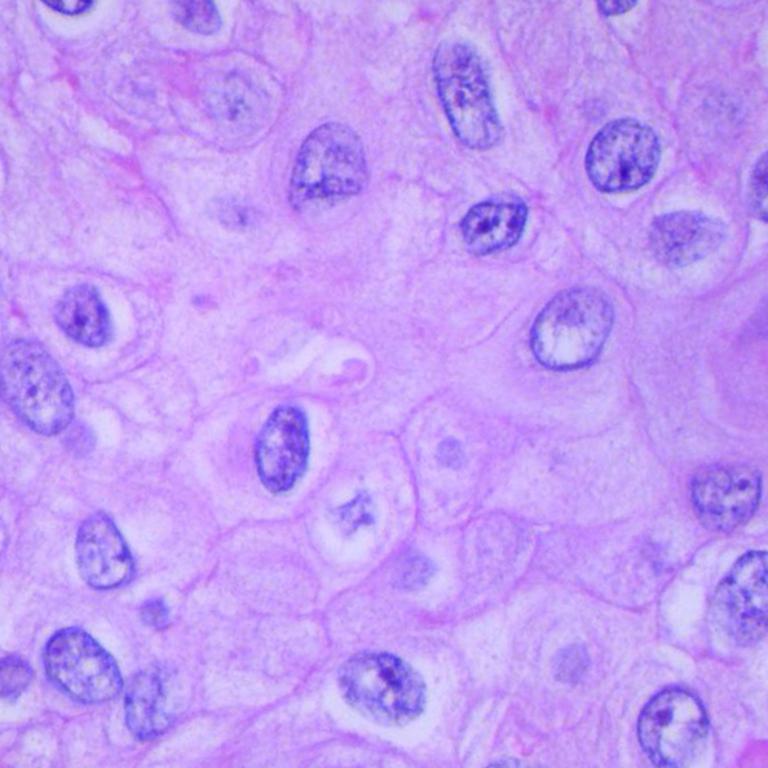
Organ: lung
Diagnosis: squamous carcinomas